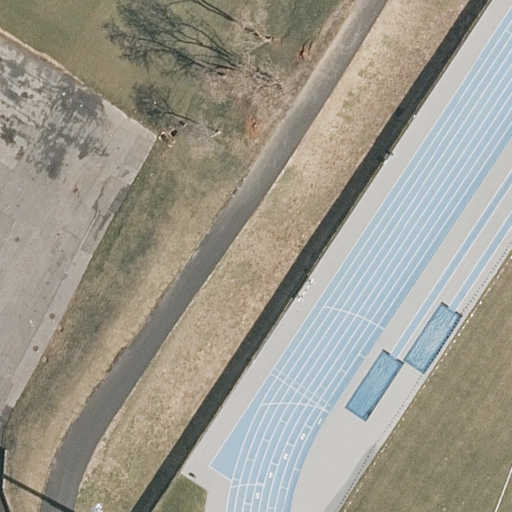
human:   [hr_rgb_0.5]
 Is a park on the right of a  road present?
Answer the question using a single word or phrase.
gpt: no

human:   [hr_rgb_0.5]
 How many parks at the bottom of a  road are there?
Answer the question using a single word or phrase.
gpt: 0

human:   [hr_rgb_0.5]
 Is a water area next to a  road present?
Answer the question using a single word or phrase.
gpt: no

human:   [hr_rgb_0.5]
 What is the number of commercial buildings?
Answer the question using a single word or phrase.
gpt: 0

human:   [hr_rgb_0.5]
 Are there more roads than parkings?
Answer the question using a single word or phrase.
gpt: yes

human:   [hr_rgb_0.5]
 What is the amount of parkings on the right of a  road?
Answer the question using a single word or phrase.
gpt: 0

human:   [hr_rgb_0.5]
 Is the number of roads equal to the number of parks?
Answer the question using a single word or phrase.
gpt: no

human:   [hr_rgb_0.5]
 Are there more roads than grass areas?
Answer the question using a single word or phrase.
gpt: yes

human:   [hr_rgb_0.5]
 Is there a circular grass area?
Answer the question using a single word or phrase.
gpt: no

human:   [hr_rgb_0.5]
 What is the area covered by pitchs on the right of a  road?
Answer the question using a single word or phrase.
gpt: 970m2

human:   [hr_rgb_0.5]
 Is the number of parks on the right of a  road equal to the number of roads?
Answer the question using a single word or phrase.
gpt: no

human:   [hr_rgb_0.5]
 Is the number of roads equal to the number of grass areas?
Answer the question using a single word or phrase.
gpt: no

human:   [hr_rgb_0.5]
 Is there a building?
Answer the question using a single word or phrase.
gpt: no

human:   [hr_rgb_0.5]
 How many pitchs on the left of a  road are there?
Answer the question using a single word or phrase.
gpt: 0

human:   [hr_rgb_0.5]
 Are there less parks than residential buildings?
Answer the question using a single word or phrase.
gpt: no

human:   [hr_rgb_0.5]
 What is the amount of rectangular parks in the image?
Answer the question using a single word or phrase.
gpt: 1

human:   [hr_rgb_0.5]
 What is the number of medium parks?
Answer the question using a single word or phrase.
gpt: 0

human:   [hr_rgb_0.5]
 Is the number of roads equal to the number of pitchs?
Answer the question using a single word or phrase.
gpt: no

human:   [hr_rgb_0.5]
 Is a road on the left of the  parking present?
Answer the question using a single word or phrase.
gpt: no

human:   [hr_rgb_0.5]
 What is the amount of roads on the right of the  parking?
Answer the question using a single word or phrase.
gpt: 0

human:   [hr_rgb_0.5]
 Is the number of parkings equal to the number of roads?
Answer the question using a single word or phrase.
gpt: no

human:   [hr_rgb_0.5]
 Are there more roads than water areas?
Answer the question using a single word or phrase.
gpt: yes

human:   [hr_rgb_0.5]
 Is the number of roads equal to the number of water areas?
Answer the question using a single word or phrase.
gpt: no

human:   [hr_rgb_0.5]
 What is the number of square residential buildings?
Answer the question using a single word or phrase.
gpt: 0

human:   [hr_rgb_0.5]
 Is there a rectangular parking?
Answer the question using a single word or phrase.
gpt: yes

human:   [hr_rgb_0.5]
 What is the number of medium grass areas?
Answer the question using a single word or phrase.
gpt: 0

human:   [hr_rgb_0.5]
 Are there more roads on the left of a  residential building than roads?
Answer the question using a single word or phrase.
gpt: no

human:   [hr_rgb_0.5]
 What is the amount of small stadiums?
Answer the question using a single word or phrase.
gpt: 0

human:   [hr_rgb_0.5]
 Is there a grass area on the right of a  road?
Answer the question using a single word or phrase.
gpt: yes

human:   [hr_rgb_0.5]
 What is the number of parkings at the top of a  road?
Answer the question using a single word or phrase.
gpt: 0

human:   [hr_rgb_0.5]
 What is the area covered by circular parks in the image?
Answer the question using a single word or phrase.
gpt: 0m2

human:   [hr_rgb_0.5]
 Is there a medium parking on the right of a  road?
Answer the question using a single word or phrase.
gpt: no

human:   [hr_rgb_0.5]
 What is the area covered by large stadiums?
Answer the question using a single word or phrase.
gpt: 4094m2

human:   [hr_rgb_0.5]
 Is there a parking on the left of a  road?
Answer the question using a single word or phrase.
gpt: yes

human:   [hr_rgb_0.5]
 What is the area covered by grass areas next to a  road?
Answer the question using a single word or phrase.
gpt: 6837m2

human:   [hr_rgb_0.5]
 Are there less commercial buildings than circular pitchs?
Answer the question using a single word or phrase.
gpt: no